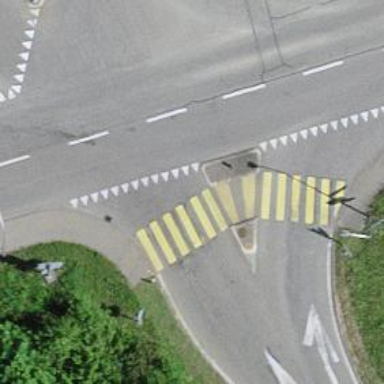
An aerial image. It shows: Marked crossing on the road.